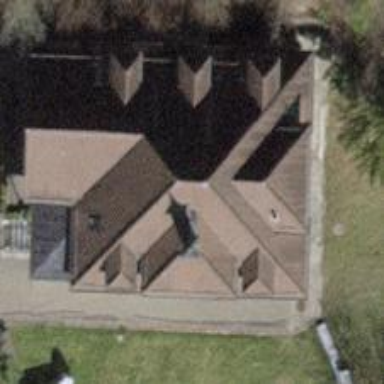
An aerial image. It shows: Gabled roof on building that houses apartments.